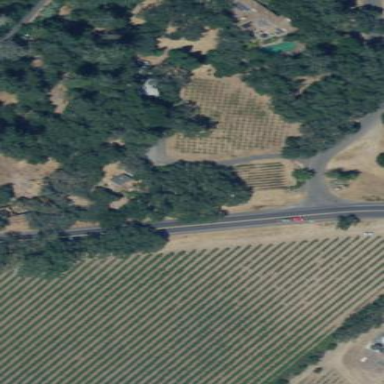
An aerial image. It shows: Vineyard growing grapes.